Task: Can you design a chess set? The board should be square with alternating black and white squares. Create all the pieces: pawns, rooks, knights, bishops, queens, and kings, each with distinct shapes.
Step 5483:
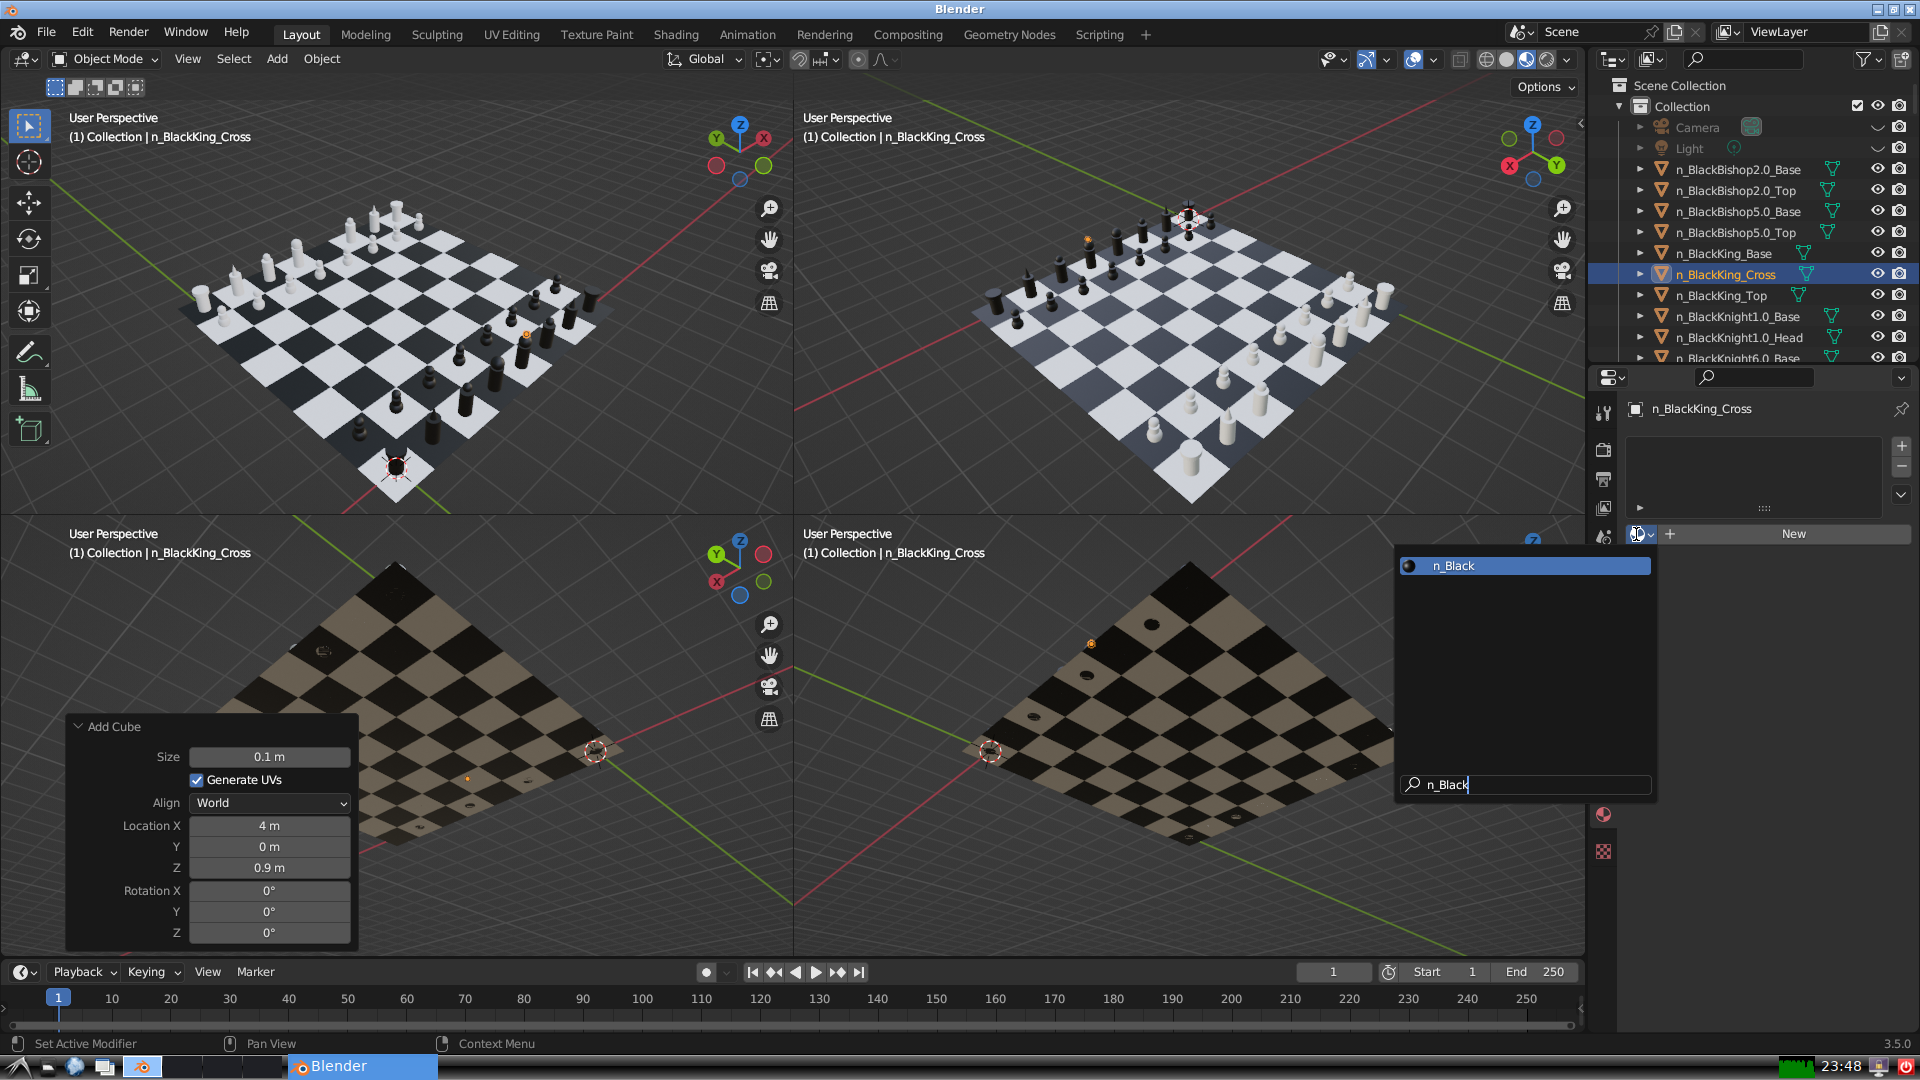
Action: {"key_press": ['Return']}